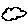
Label: cloud